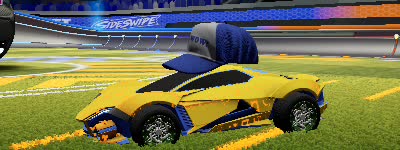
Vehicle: werewolf